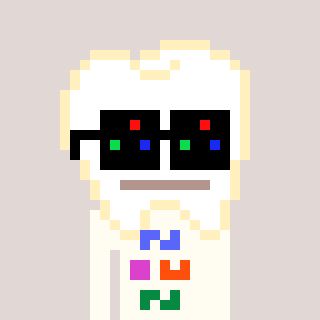
a pixel art character with square black sunglasses, a tooth-shaped head and a grayscale-colored body on a warm background